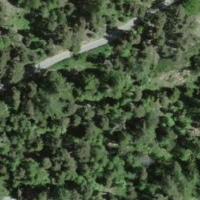
EUNIS habitat code: 44
Species observed at this site:
Melitaea didyma